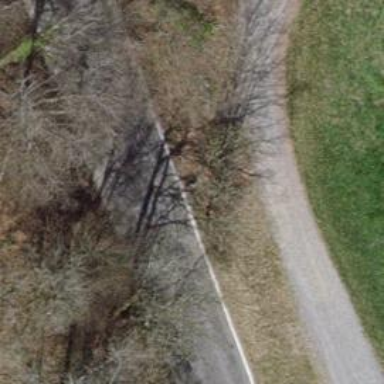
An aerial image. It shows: Paved path.